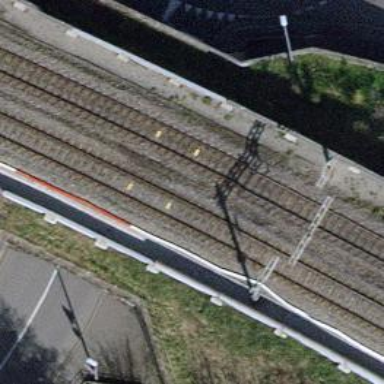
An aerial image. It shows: Single railway track with electrified contact line.